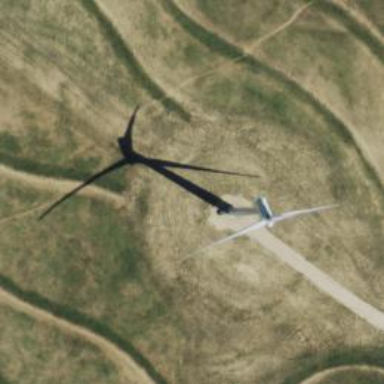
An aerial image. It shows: Wind generator with horizontal axis. The generator is wind turbine.